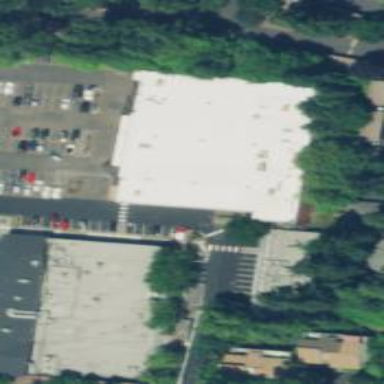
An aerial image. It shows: Supermarket located in building.